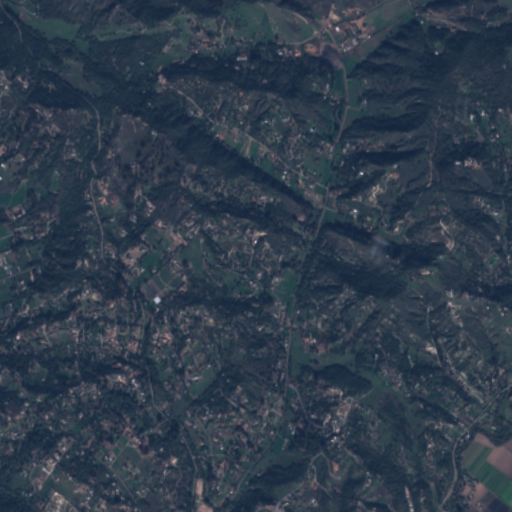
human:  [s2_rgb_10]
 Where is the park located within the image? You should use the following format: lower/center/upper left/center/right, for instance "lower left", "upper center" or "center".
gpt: There is no park in the image.